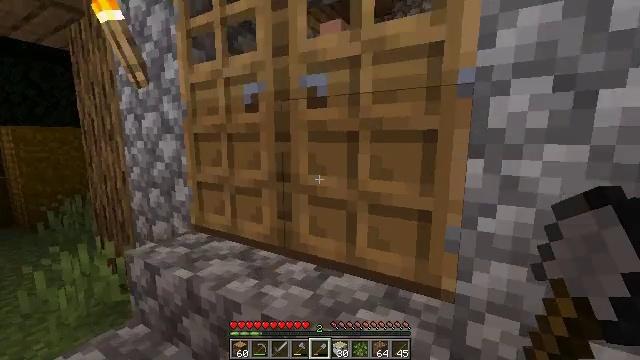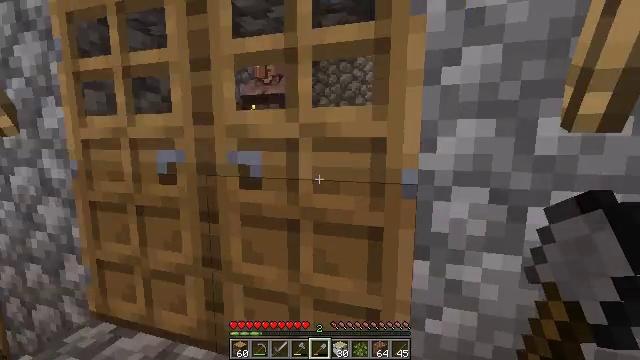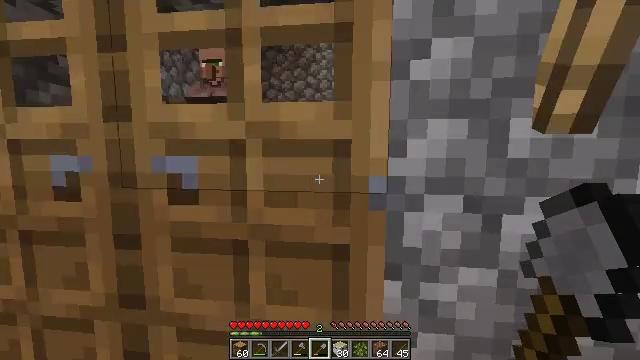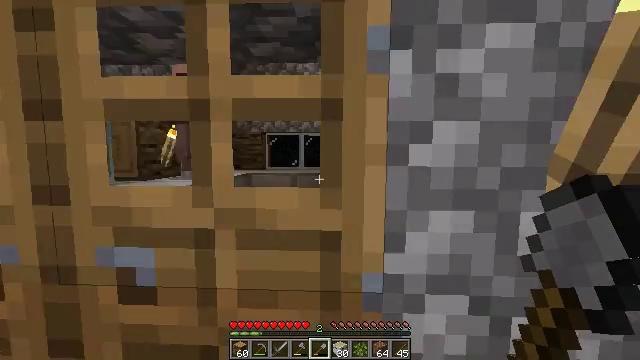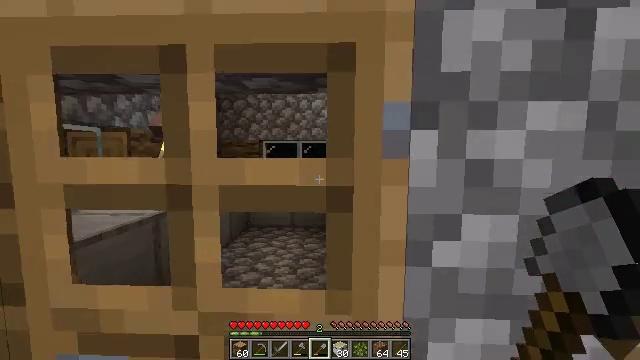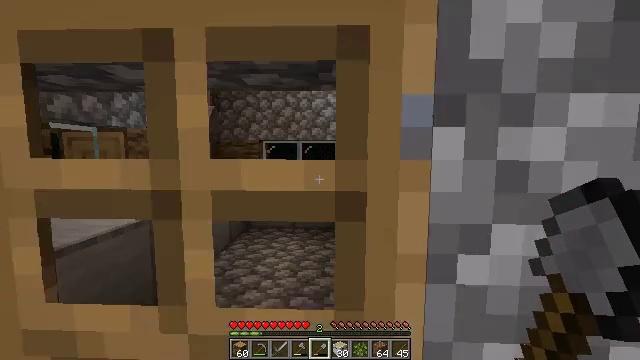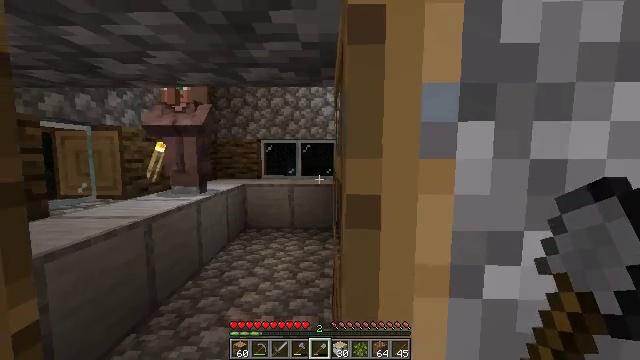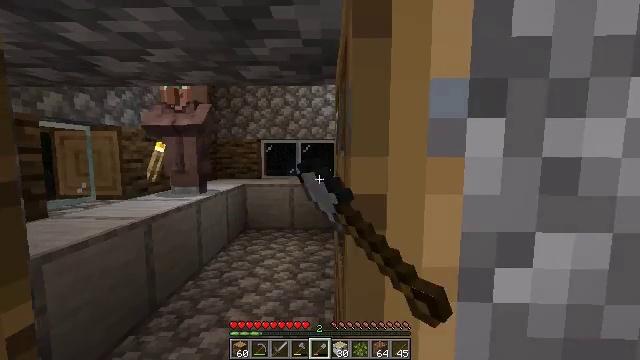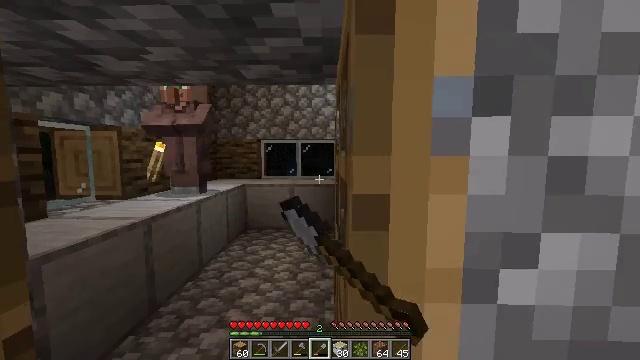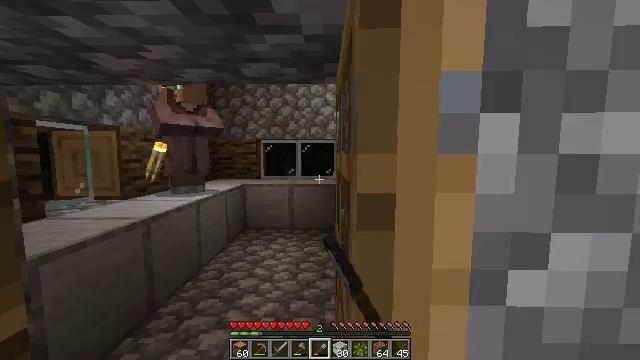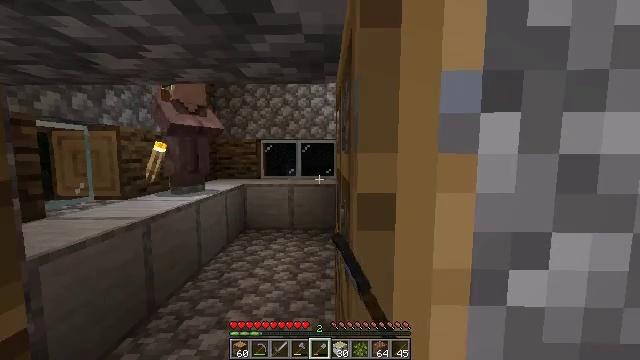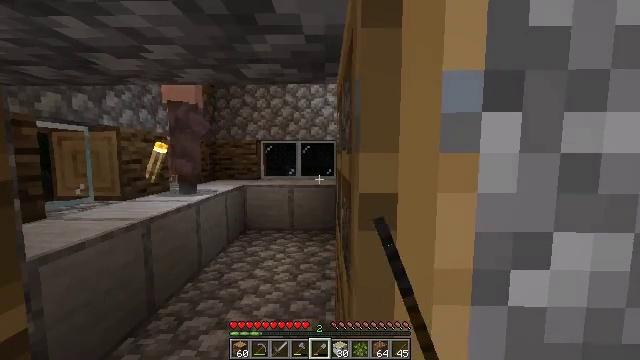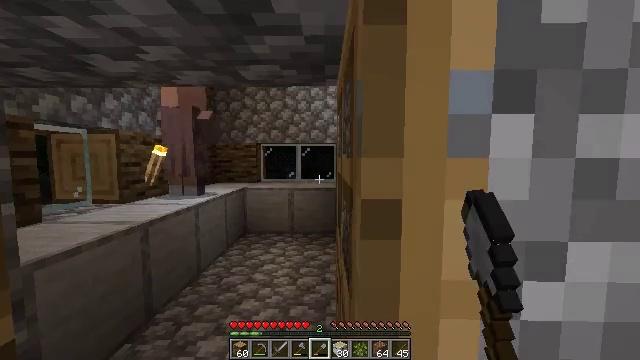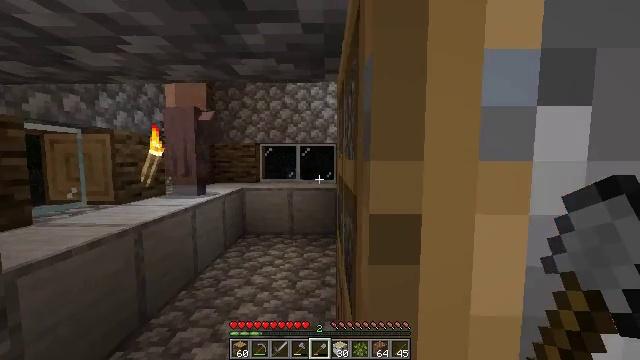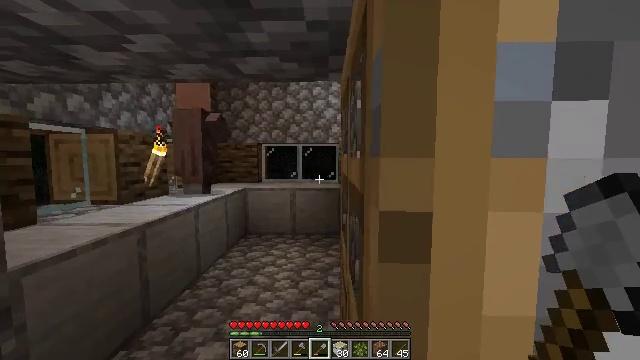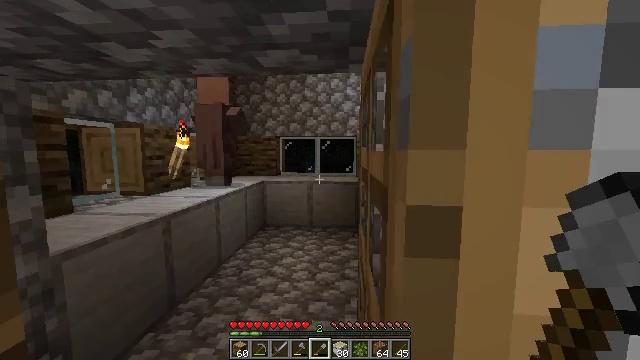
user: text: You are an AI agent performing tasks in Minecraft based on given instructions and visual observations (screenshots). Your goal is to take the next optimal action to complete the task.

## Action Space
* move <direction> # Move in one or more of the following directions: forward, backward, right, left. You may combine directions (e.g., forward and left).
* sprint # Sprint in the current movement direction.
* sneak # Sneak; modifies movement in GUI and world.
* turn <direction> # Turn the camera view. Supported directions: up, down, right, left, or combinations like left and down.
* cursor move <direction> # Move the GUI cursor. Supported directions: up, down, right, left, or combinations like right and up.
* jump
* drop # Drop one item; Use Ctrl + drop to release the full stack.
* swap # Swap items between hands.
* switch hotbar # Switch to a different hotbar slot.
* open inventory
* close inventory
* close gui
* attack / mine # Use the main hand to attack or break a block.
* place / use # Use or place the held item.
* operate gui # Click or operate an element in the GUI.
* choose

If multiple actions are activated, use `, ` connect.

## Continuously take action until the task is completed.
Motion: motion action
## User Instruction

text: Break the yellow bed.
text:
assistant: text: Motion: move forward, turn right and up
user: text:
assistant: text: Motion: move forward, turn right and up
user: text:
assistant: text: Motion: move forward, turn right
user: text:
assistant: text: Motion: no_op
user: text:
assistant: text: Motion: no_op
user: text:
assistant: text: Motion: use / place
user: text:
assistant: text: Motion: use / place
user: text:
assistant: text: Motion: use / place
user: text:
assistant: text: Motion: use / place
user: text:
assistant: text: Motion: no_op
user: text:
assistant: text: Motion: no_op
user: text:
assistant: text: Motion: move forward
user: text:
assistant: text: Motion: move forward
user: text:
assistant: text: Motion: move forward, sprint
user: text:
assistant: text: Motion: move forward, sprint, turn left and down
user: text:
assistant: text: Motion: move forward, sprint
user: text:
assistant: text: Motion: move forward, sprint, turn left
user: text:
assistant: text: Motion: move forward, sprint, turn left and down
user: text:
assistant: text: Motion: move forward, sprint, turn left
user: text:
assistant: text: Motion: move forward, sprint
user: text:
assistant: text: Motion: move forward, sprint
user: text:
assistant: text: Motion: move forward, sprint
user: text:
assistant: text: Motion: sprint
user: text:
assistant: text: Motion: sprint
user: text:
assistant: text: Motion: no_op
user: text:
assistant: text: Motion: no_op
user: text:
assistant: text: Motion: no_op
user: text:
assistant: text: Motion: no_op
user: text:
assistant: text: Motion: no_op
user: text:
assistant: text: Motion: no_op